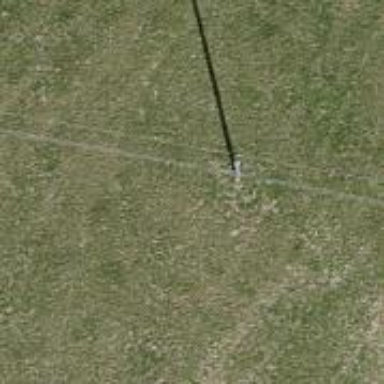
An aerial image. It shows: Power pole.